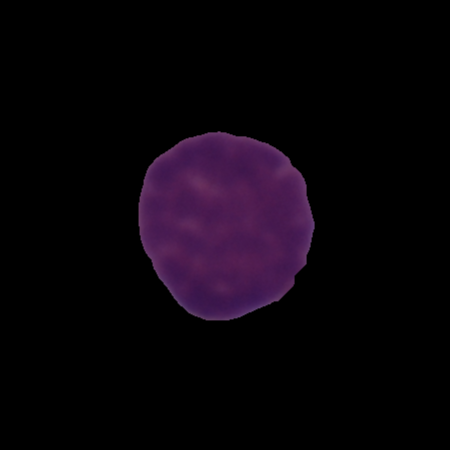
Label: healthy